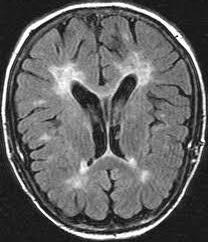
Label: notumor